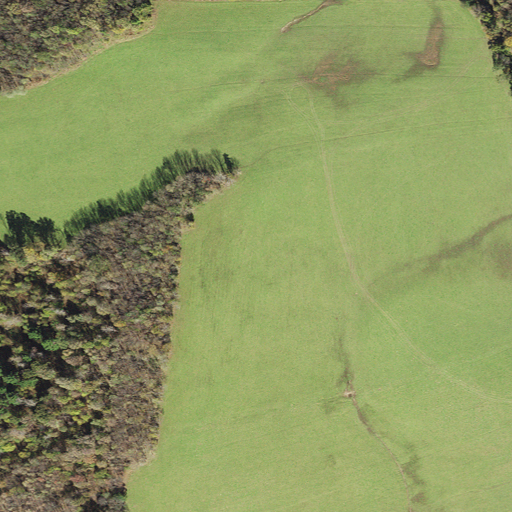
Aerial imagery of mountain in Maryland named The Dunghill containing pasture, deciduous forest, and mixed forest